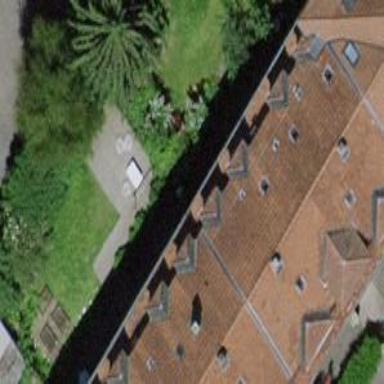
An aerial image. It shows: Apartments building with roof made of roof tiles.